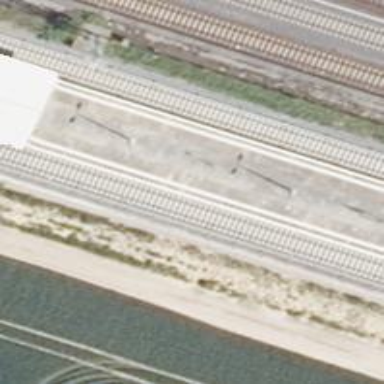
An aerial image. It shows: Stop for light rail public transport on the railway.